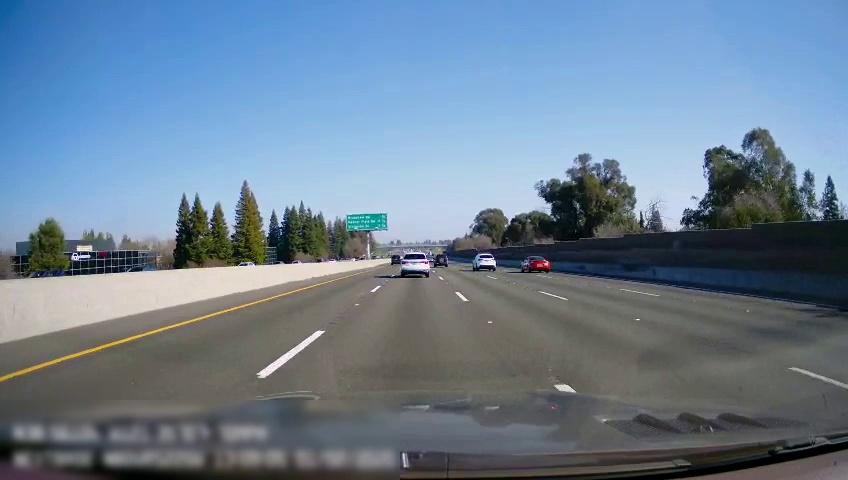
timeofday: Day
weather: Sunny
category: Drivable Space
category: Vehicles | Van
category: Vehicles | Car
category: Vehicles | SUV
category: Vehicles | Car
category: Vehicles | SUV
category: Vehicles | SUV
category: Vehicles | Car
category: Vehicles | SUV
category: Lanes | Alternate Lane
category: Lanes | Current Lane
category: Lanes | Current Lane
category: Lanes | Alternate Lane
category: Lanes | Alternate Lane
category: Lanes | Alternate Lane
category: Traffic | Signs